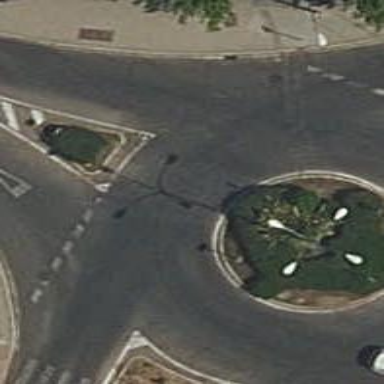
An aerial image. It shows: Residential road with asphalt surface leading up to roundabout.